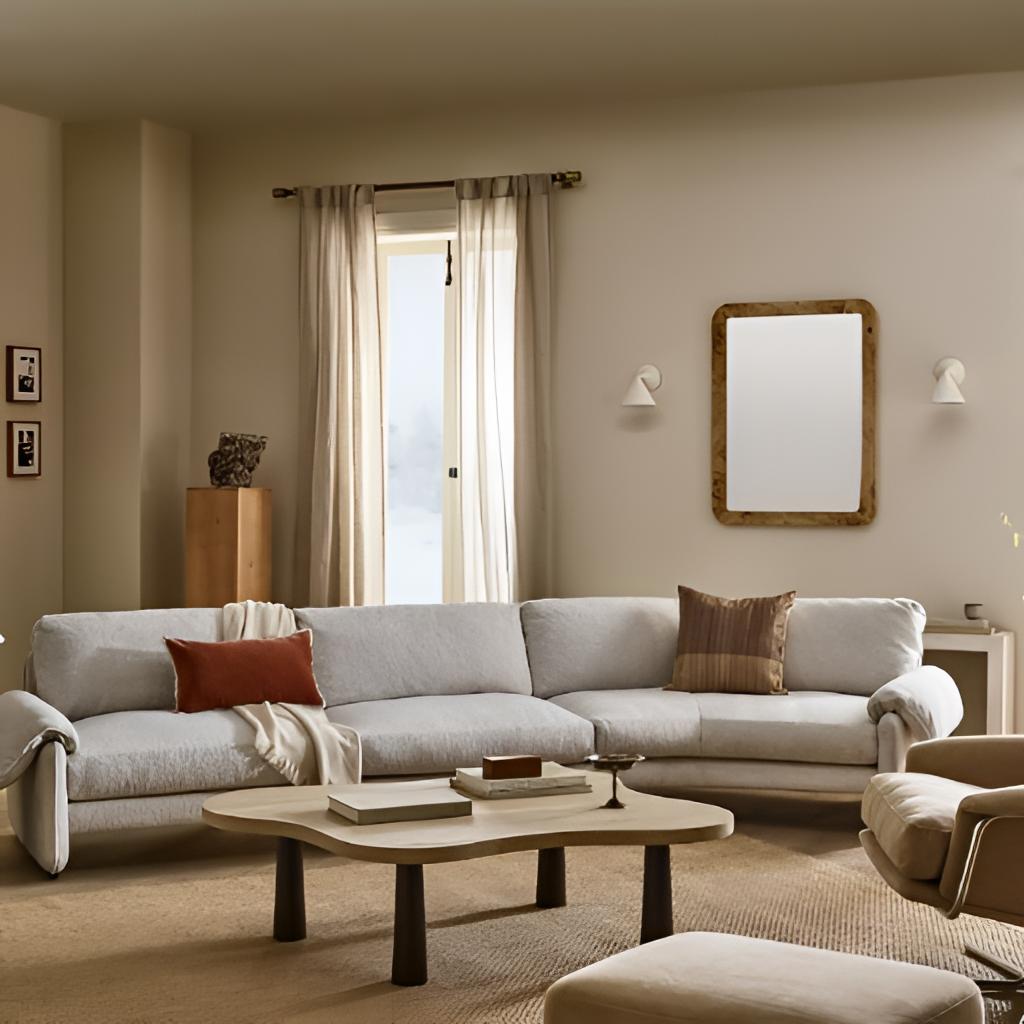
living room, fabric sectional sofa, contemporary, beige carpet flooring, beige paint wallpaper, with solid pattern